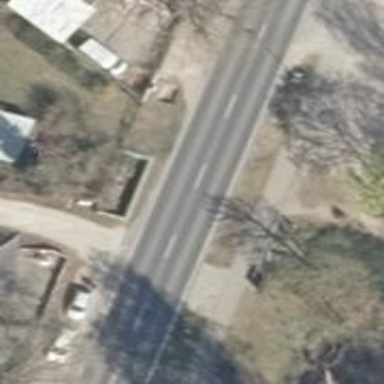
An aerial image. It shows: Asphalt road on secondary bridge.